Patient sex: F
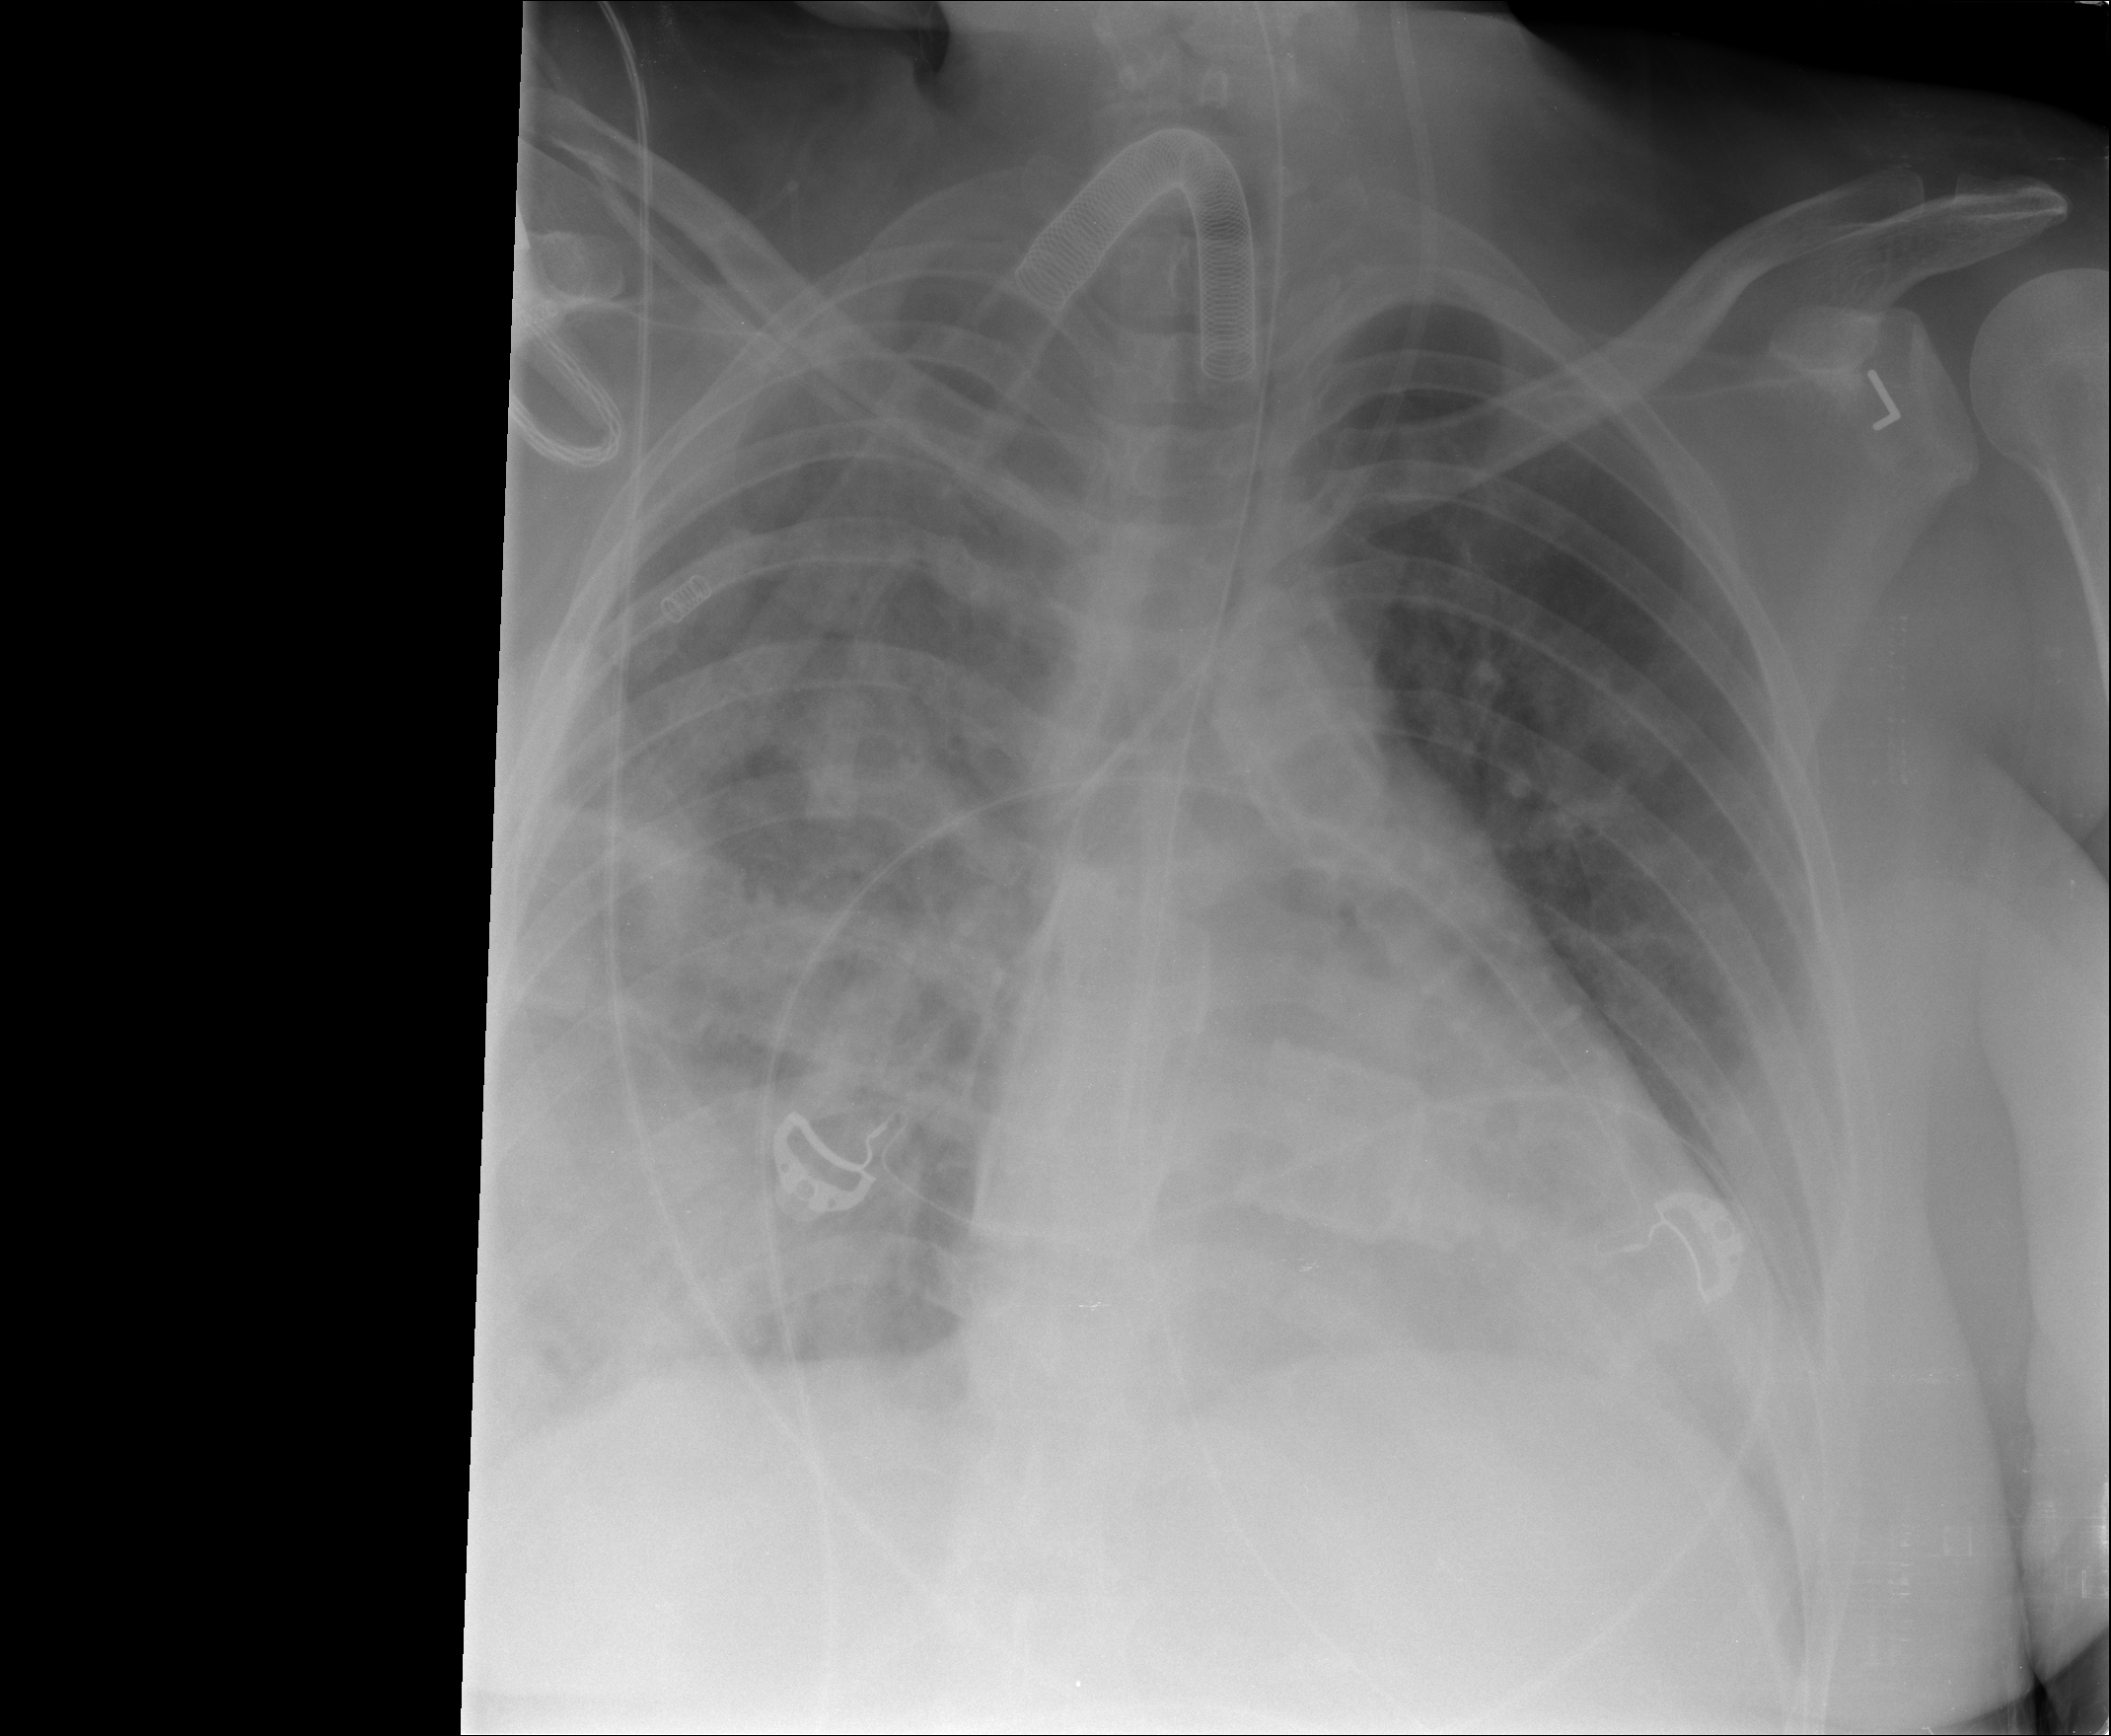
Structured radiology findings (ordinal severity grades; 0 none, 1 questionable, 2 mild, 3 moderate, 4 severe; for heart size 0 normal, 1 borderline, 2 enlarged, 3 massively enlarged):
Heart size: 2
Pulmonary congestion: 3
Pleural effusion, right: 3
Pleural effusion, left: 2
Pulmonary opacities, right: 2
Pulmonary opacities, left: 2
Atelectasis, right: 3
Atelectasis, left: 3